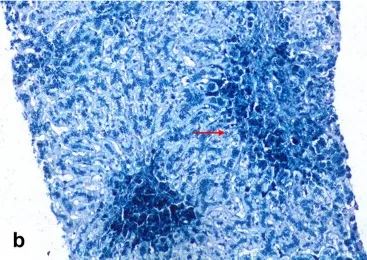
Pathological features of the liver tissue. (b) The portal area covered with blue iron particles (arrows). Prussian iron staining (10 x 20).
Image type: pathology (masson_trichrome)